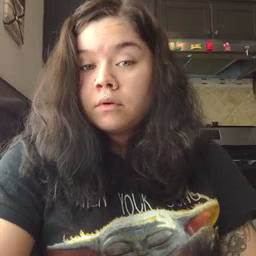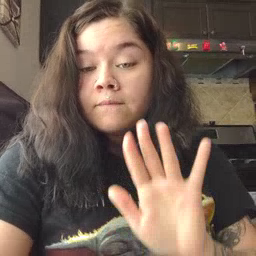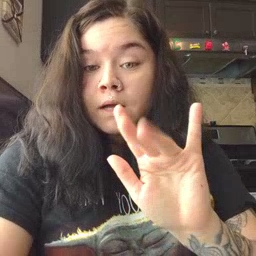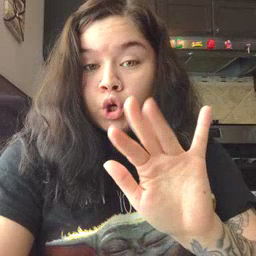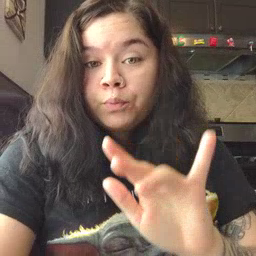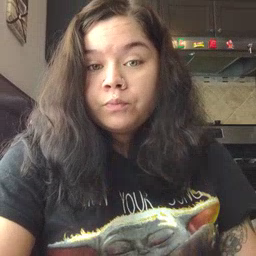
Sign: finger